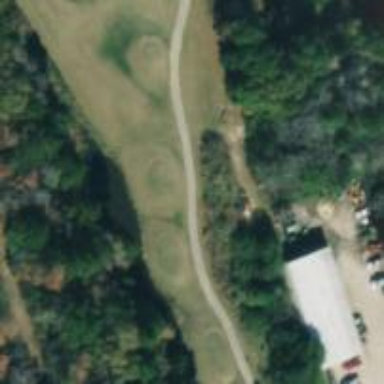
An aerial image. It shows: Golf tee.